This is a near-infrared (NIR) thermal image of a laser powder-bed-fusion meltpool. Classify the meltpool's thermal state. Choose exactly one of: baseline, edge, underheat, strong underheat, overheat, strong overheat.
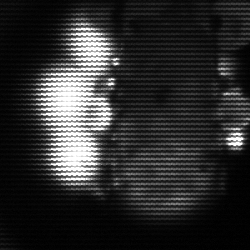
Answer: strong underheat